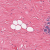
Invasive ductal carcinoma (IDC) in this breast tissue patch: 0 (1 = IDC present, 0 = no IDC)